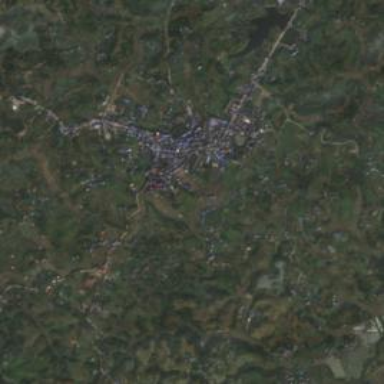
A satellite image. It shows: Town.